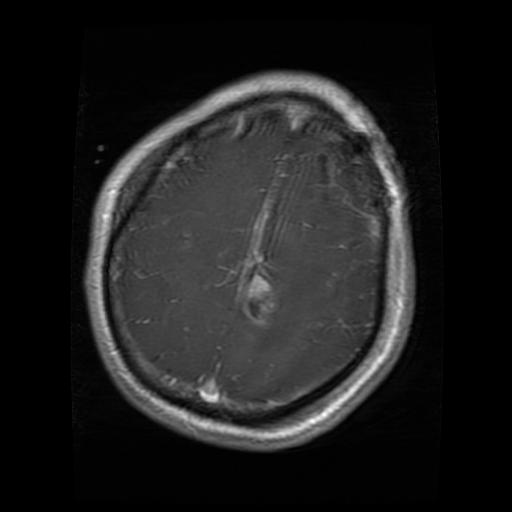
Label: glioma